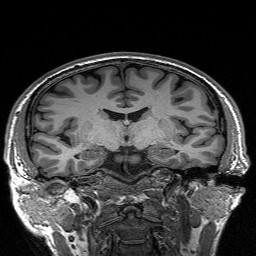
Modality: T1w
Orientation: sagittal
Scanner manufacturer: siemens
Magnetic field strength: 3 T